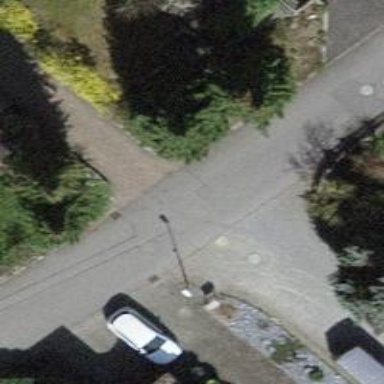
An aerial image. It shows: Gravel road in residential area.